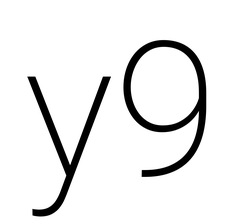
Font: Roboto_ExtraLight